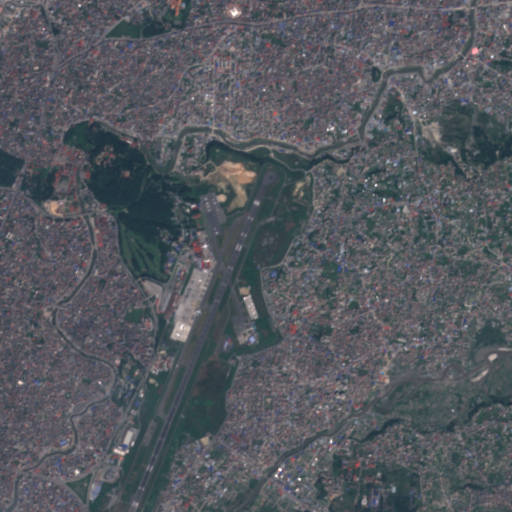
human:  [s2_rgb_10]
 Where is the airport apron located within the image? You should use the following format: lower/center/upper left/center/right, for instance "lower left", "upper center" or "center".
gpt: The airport apron is located in the lower center of the image.
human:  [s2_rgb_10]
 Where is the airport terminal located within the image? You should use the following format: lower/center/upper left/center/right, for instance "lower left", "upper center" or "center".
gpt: The airport terminal is located in the center left of the image.
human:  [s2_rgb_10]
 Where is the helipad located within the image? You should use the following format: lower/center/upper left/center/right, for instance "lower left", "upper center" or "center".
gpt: The helipad is located in the center of the image.
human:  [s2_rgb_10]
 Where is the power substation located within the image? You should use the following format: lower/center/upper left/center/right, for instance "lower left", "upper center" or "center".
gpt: The power substation is located in the upper left of the image.
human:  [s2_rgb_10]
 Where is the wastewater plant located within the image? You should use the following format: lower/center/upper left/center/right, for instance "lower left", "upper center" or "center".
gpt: The wastewater plant is located in the upper left of the image.
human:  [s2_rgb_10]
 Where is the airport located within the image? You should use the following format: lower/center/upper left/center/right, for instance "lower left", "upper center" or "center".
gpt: There is no airport in the image.